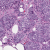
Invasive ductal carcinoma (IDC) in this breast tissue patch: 1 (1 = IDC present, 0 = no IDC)